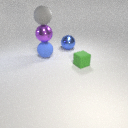
small green rubber cube to the right of large blue rubber sphere